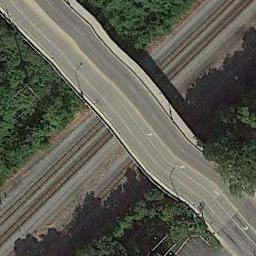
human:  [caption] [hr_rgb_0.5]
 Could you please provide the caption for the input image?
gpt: The overpass is next to some trees .

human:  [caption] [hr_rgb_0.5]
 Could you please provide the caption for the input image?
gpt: The cross-line overpass is over the roads in the forest .

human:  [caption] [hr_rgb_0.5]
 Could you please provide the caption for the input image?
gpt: This overpass intersects the road at right angle .

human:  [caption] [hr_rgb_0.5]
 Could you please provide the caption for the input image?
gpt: There are many trees beside the overpass .

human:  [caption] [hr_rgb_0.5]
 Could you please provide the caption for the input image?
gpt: There are some green trees around the overpass .